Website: home-depot
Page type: review-order
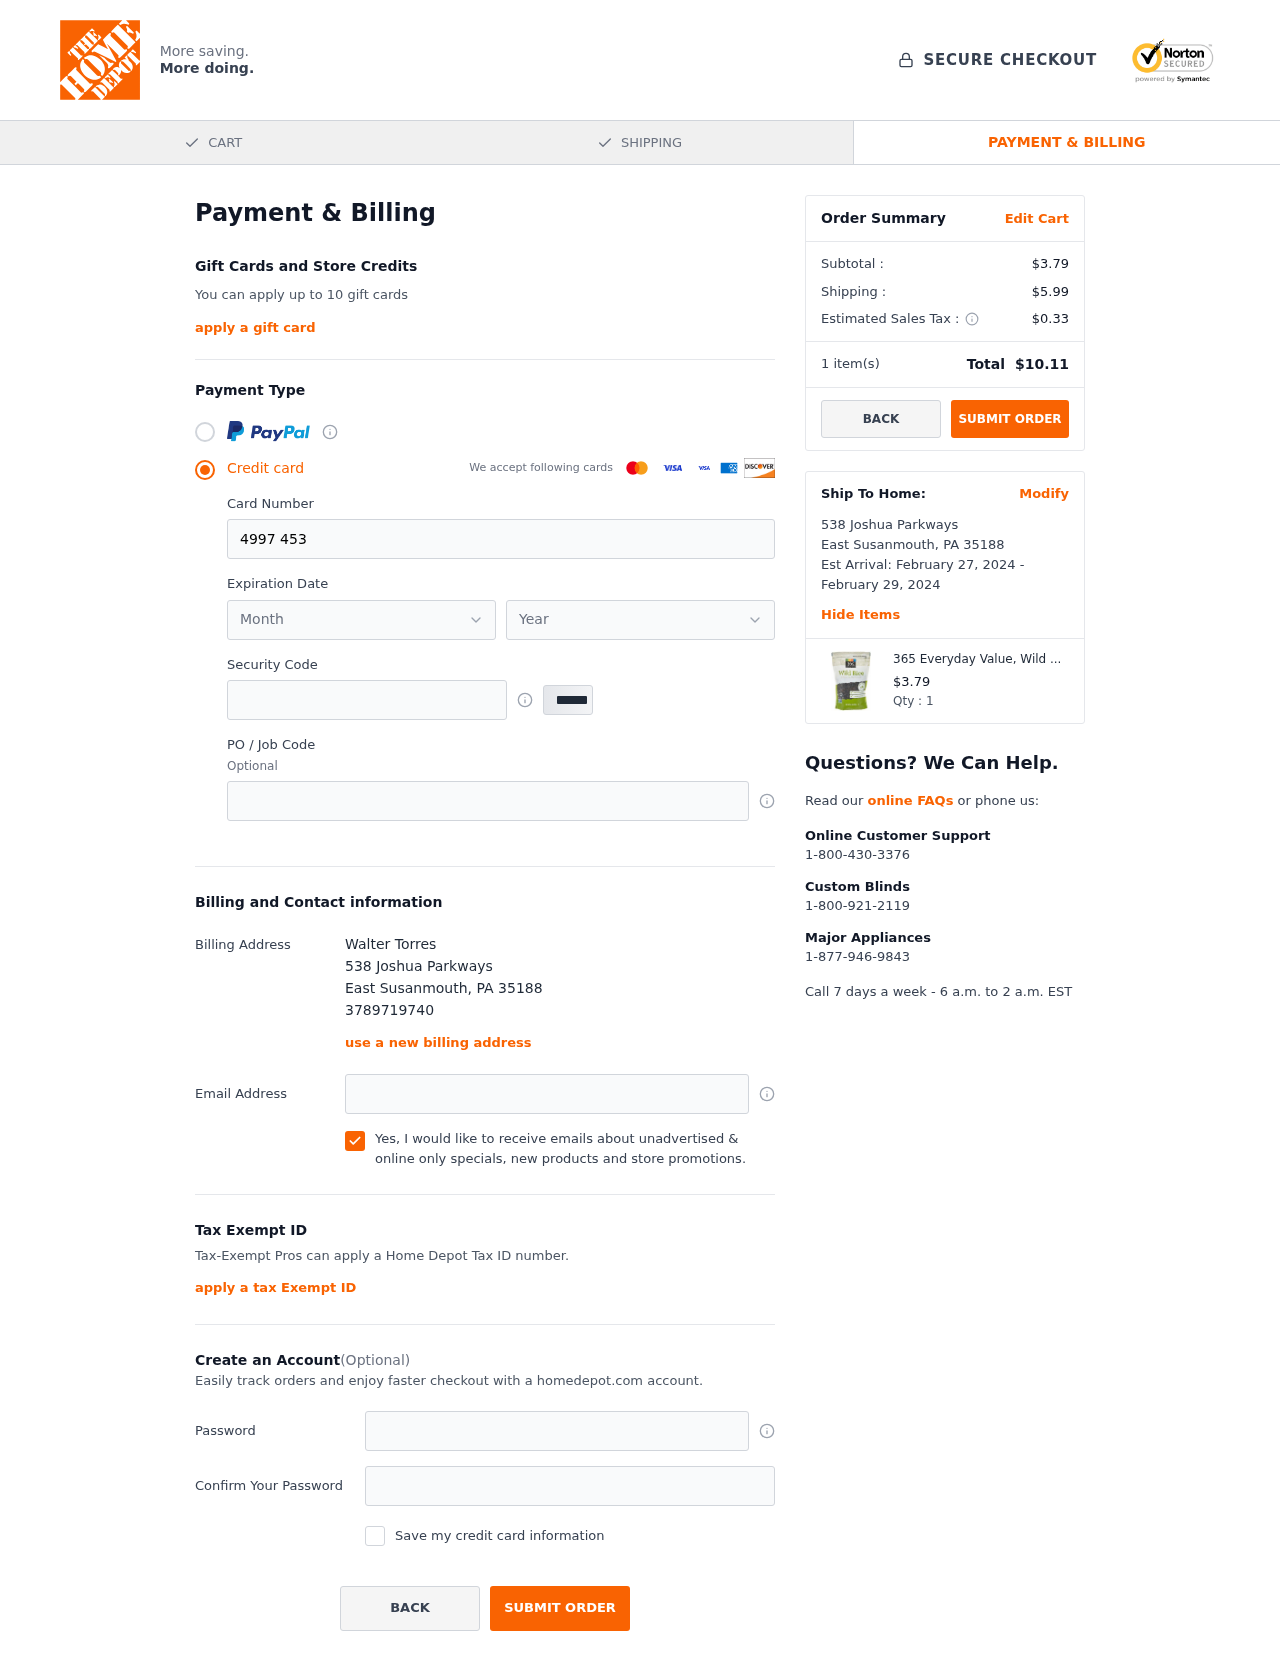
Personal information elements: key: PII_CARD_EXPIRY_MONTH
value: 02
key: PII_CARD_EXPIRY_YEAR
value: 26
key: PII_CITY
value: East Susanmouth
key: PII_FULLNAME
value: Walter Torres
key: PII_PHONE
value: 3789719740
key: PII_POSTCODE
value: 35188
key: PII_STATE_ABBR
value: PA
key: PII_STREET
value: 538 Joshua Parkways
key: PII_CARD_NUMBER
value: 4997 4539 9231 3849
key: PII_CARD_CVV
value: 698
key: PII_JOB_CODE
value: J655101
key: PII_EMAIL
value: walter_torres@yahoo.com
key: PII_POSTCODE_FULL
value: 35188
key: PII_POSTCODE_NUMERIC
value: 35188
Product elements: key: PRODUCT1_NAME
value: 365 Everyday Value, Wild Rice, 14 oz
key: PRODUCT1_PRICE
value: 3.79
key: PRODUCT1_QUANTITY
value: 1
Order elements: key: ORDER_SUBTOTAL
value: $3.79
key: ORDER_SHIPPING_COST
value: $5.99
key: ORDER_TAX
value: $0.33
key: ORDER_NUM_ITEMS
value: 1
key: ORDER_TOTAL
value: $10.11
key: ORDER_SHIPPING_DATE
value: February 27, 2024
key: ORDER_DELIVERY_DATE
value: February 29, 2024